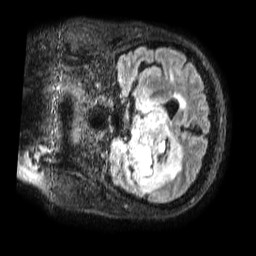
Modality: FLAIR
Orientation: coronal
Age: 55
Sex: female
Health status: ill
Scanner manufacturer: philips
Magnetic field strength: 3 T
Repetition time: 4.8 s
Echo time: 0.34 s